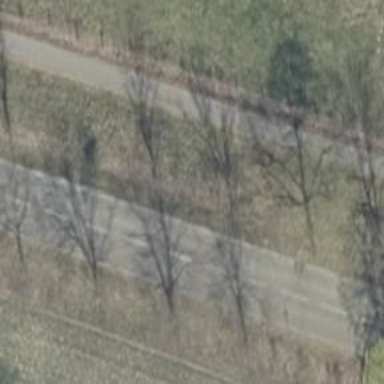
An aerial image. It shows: Tertiary road with asphalt surface and lane markings.